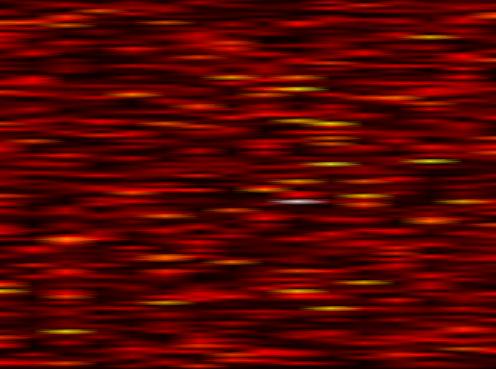
Label: FBMC